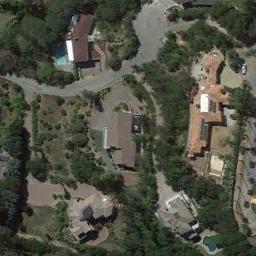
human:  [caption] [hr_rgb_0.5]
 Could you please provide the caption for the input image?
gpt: There are many buildings in medium residential area .

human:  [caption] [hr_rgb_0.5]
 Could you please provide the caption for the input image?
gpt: The houses in the medium - sized residential area are well spaced .

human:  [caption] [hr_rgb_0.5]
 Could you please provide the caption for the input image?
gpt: The medium residential is on the grass next to some trees .

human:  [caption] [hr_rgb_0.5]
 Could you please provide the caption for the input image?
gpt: The medium residential area is well green and has some houses of different sizes .

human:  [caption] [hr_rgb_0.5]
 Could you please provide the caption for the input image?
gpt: There are many green trees and some brown buildings on the medium residential area .